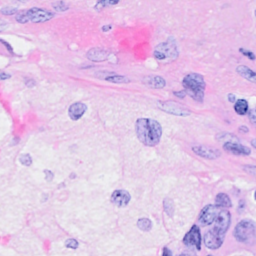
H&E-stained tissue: Breast